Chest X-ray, AP view. Patient: 22 years old, sex M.
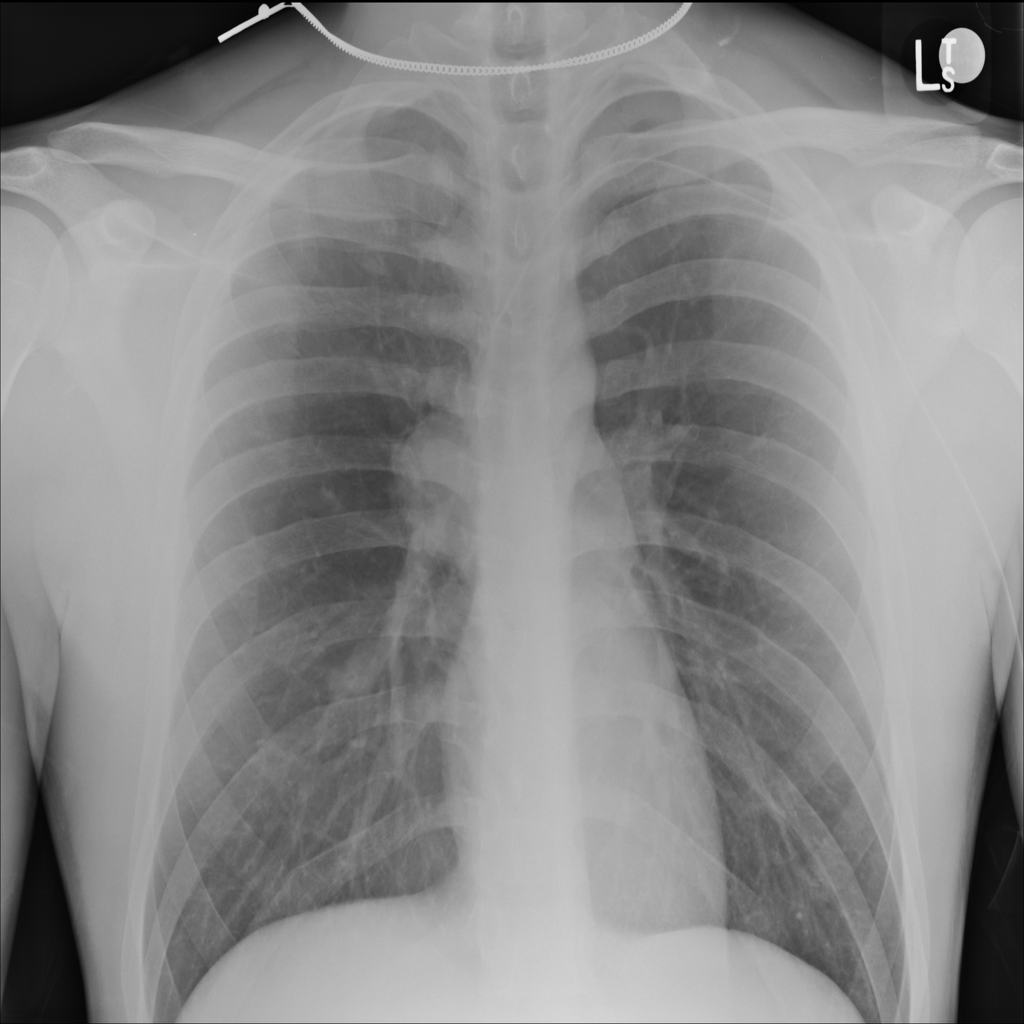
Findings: Mass